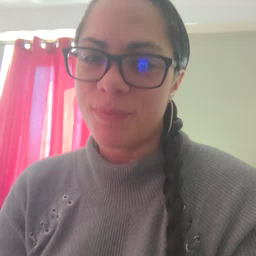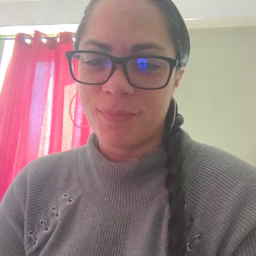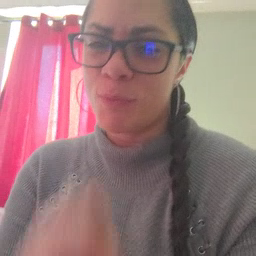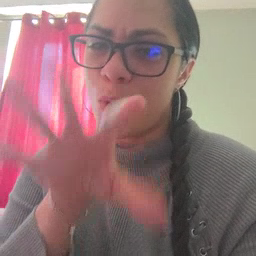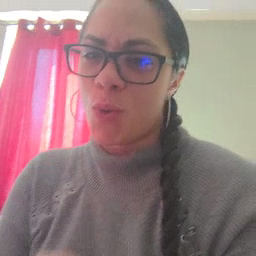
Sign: blow